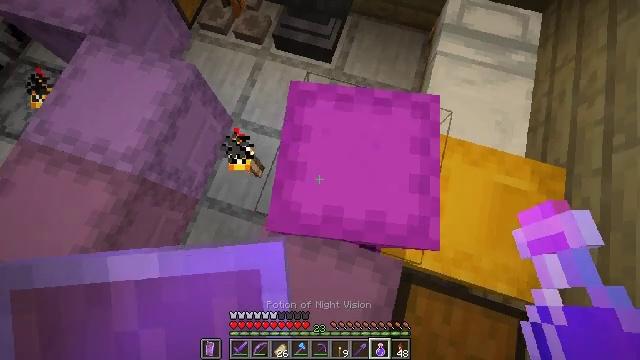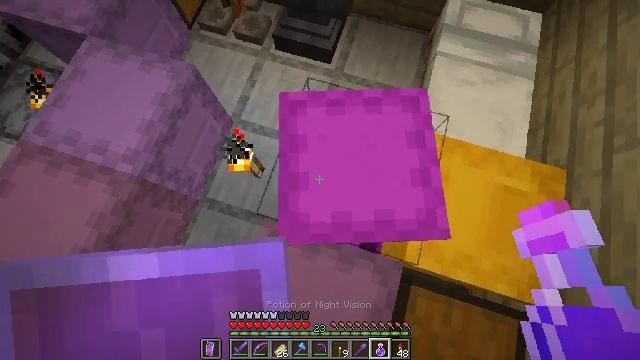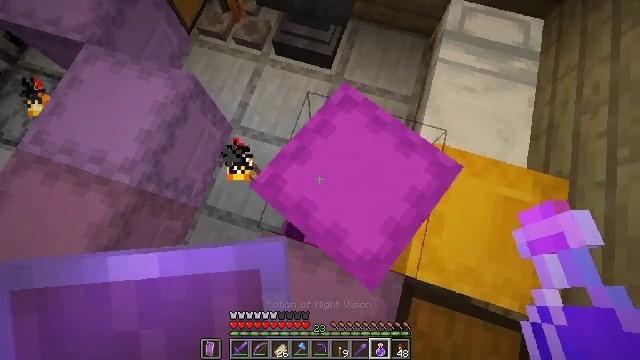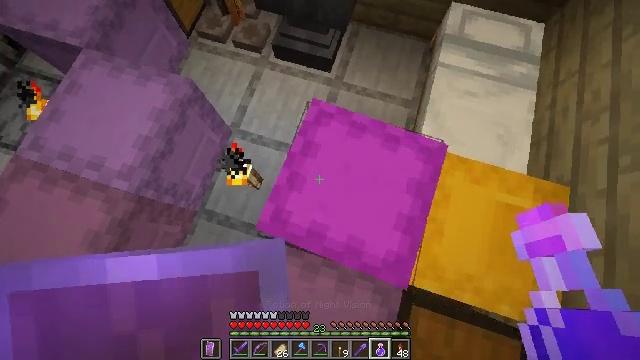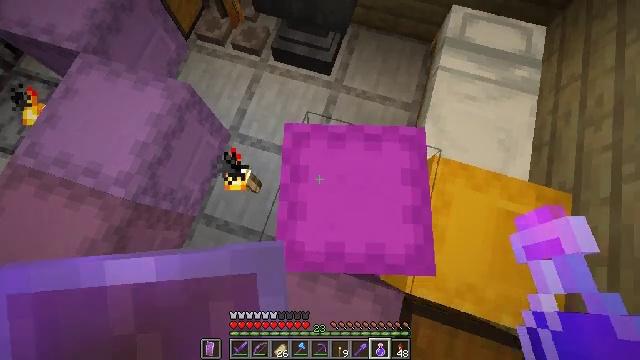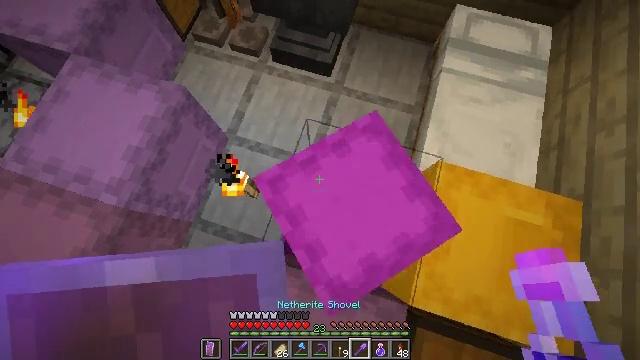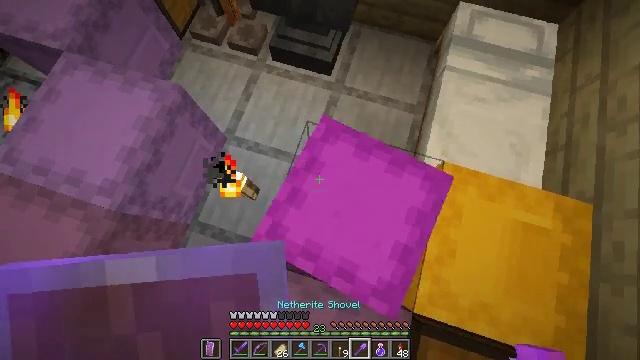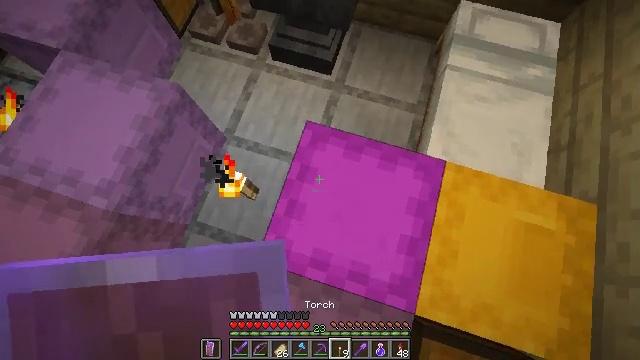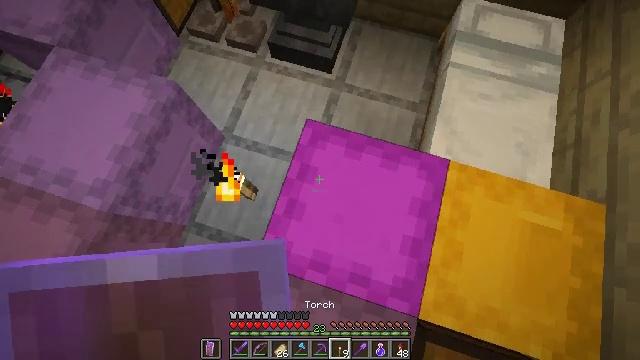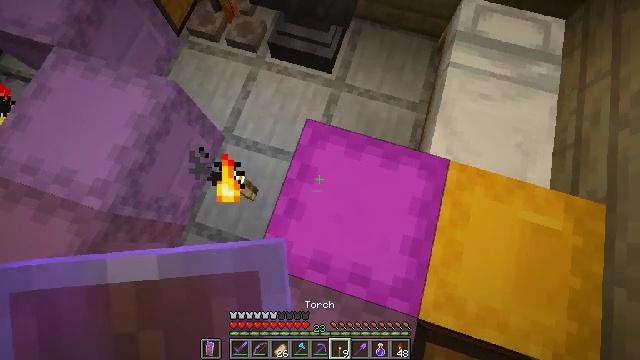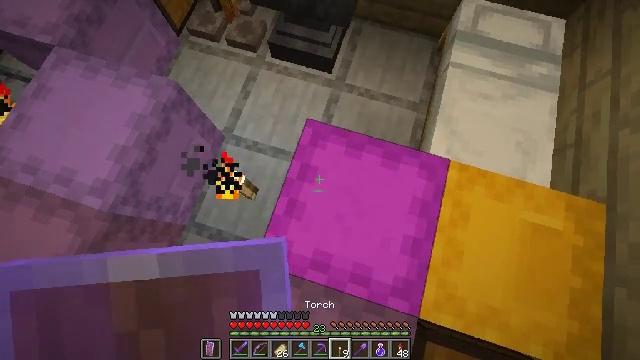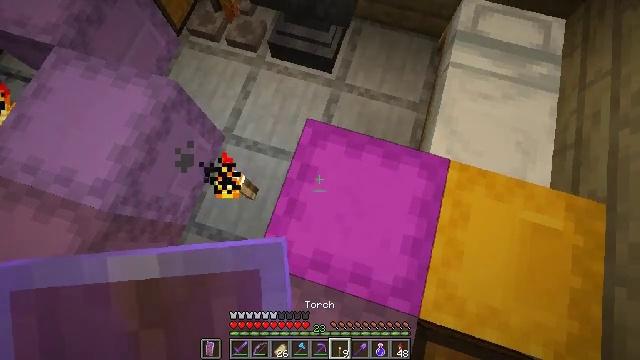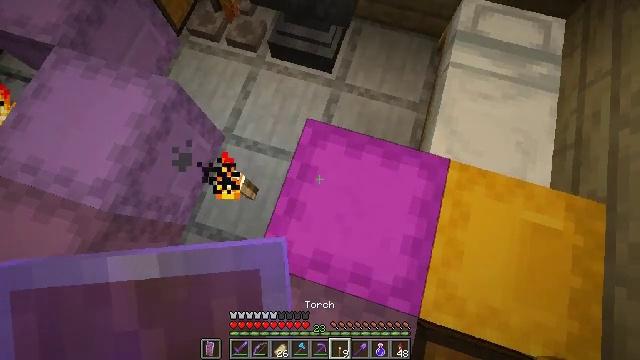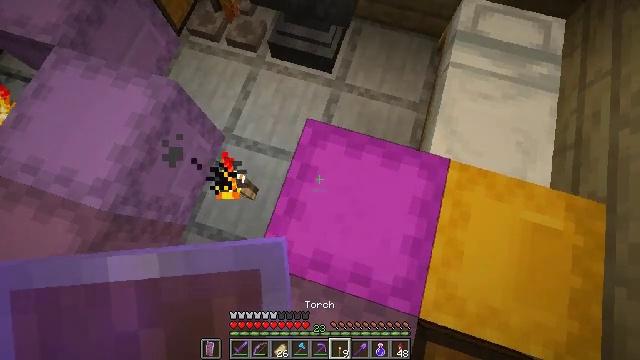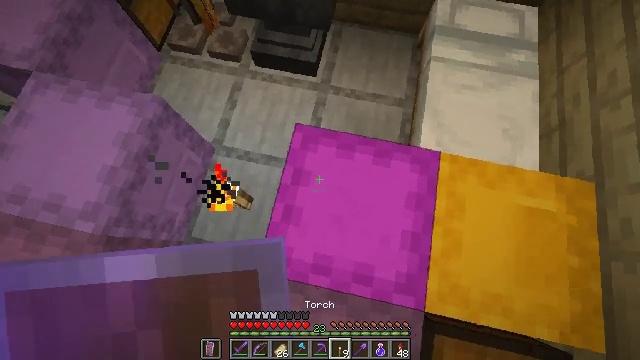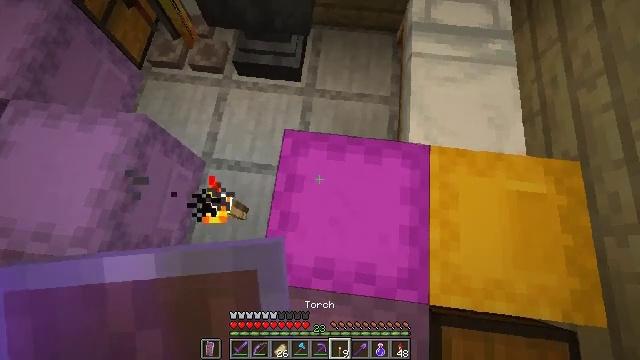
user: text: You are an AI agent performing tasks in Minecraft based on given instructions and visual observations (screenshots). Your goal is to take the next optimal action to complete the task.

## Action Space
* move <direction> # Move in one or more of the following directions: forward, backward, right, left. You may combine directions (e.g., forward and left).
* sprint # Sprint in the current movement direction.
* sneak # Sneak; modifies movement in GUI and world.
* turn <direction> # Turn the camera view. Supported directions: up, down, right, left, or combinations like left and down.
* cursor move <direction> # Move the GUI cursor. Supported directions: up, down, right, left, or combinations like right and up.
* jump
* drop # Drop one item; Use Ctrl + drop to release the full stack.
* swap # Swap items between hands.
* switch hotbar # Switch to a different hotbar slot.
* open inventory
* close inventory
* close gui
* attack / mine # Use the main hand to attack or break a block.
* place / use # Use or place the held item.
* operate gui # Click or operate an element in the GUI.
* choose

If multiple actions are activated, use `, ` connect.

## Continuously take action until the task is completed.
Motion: motion action
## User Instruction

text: Attack the magenta shulker box to retrieve it.
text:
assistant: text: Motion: move forward
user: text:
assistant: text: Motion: move forward
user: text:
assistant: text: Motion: move forward
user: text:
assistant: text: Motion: no_op
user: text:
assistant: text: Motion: no_op
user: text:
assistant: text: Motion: no_op
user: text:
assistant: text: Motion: no_op
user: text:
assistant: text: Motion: no_op
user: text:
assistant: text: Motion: no_op
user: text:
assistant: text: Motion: no_op
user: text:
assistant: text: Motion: no_op
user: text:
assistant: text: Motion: no_op
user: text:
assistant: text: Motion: no_op
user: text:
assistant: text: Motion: turn right
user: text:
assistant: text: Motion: turn right
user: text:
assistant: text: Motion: no_op
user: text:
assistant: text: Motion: no_op
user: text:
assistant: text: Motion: no_op
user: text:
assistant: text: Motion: no_op
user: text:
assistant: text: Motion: no_op
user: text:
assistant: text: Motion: no_op
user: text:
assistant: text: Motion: turn right
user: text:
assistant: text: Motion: turn right and down
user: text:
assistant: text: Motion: turn right and down
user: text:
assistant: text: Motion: no_op
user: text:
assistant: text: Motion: attack / mine
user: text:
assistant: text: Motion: attack / mine
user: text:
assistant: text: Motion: attack / mine
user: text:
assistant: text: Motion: no_op
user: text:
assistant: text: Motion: no_op